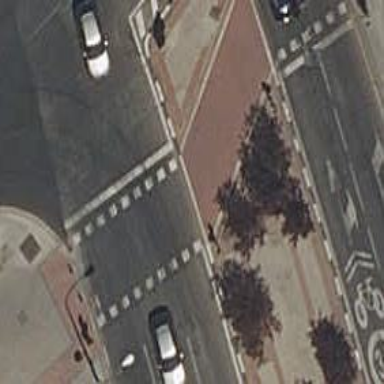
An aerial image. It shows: Road crossing with traffic signals.